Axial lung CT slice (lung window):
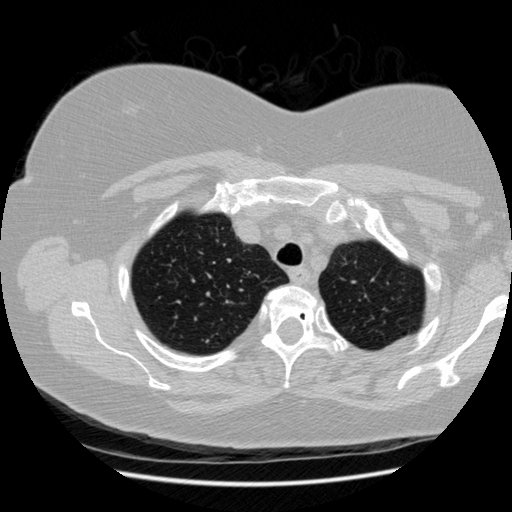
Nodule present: no